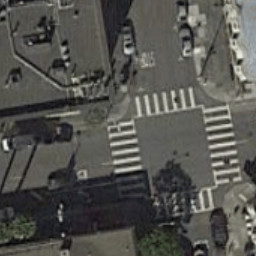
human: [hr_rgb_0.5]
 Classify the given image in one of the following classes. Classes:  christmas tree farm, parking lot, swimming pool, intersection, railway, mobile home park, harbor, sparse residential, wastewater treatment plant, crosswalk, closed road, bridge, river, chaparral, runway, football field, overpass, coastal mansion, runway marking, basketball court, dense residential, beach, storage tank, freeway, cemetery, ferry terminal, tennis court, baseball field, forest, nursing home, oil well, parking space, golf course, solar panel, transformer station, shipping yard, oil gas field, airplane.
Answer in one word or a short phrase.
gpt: crosswalk